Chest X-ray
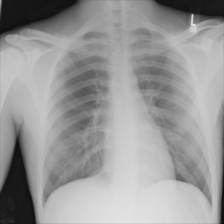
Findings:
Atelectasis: negative
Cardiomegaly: negative
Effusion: negative
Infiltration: negative
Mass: negative
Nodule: negative
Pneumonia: negative
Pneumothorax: negative
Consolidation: negative
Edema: negative
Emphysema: negative
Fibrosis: negative
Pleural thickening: negative
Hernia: negative